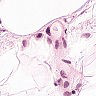
Metastatic tissue present: no